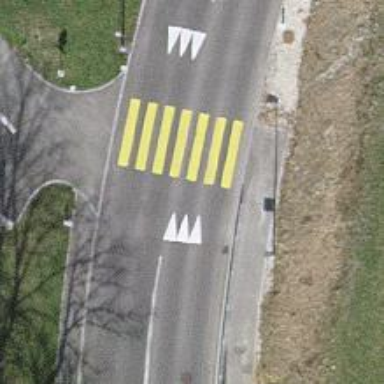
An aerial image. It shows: Zebra crossing on the road.